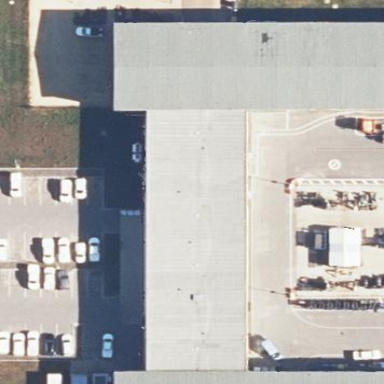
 oriented along its axis. The roof is grey in color."